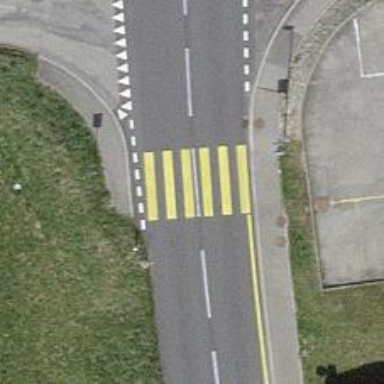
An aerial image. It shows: Uncontrolled zebra crossing on the road.